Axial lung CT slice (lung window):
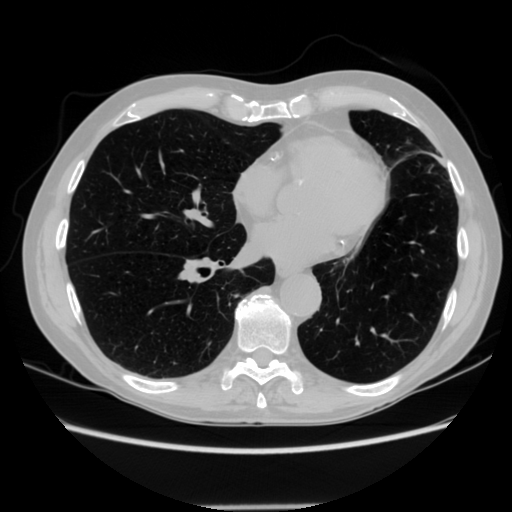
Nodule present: no